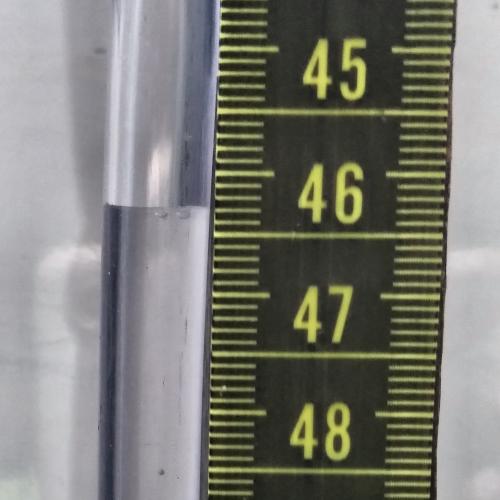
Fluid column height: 46.3 cm